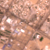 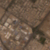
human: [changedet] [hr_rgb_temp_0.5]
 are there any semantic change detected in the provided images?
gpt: The size of the crossroads present on the right has increased.